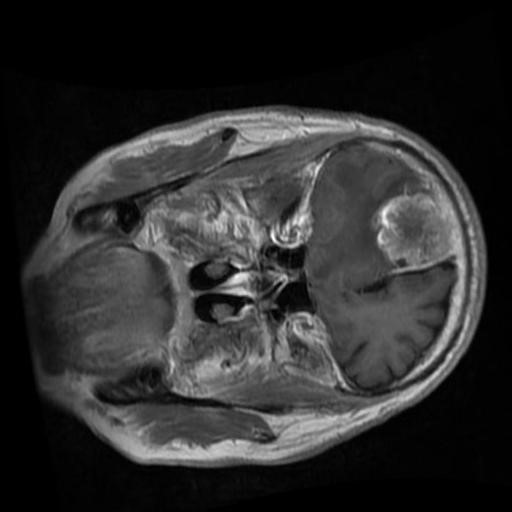
Label: brain_menin